Question: In my console application I have code which looks like
'''
Process DKU = new Process();
DKU.StartInfo.FileName = "MSSQLExecutor.exe";
DKU.Start();
DKU.WaitForExit();
Console.WriteLine("lets move on ");
'''
This is working fine and it waits until MSSQLExecutor.exe finishes its job, then after that
the app continues.
My problem is that sometimes MSSQLExecutor.exe crashes and Windows by default shows a dialog for ending the program. At that point my application will wait forever for the user to click the Close button.
I want to avoid this because MY application is going to run as a service without user interaction.

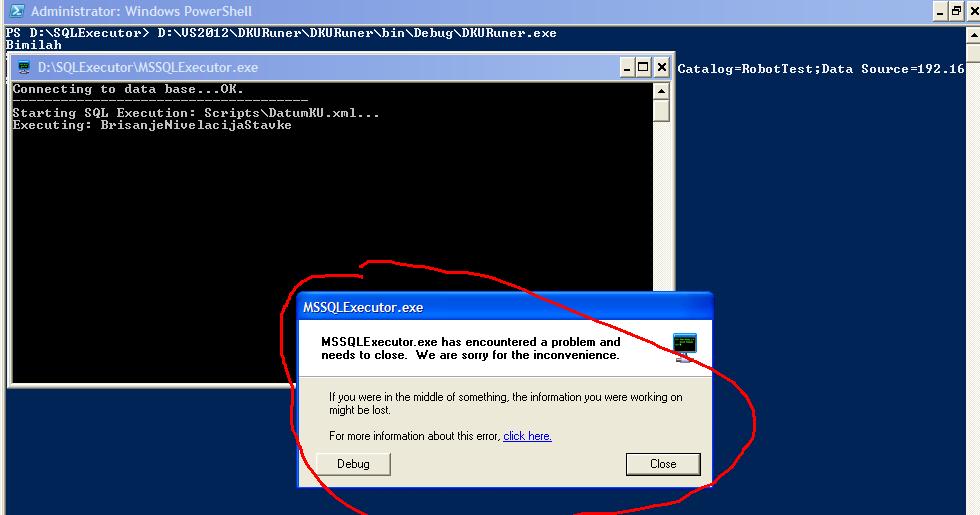
Answer: The Dialog prevents that the process exists.
1. If MSSQLExecutor is your Application you should fix the problem. But you can reach the goal (hiding the Dialog). Handle Application.ThreadException and AppDomain.CurrentDomain.UnhandledException Application.ThreadException +=new System.Threading.ThreadExceptionEventHandler(Application_ThreadException);
AppDomain.CurrentDomain.UnhandledException += new UnhandledExceptionEventHandler(CurrentDomain_UnhandledException);
static void CurrentDomain_UnhandledException(object sender, UnhandledExceptionEventArgs e)
{
// log the exception
}
static void Application_ThreadException(object sender, System.Threading.ThreadExceptionEventArgs e)
{
// log the exception
}
2. If MSSQLExecutor is not your Application you can deactivate Dr. Watson Dr. Watson is an application debugger included with the Microsoft Windows operating system. Click Start, click Run, type regedit.exe in the Open box, and then click OK. Locate and then click the following registry key: HKEY_LOCAL_MACHINE\Software\Microsoft\Windows NT\CurrentVersion\AeDebug Click the AeDebug key, and then click Export Registry File on the Registry menu. Delete the AeDebug key.
### More Infromation
- <URL>